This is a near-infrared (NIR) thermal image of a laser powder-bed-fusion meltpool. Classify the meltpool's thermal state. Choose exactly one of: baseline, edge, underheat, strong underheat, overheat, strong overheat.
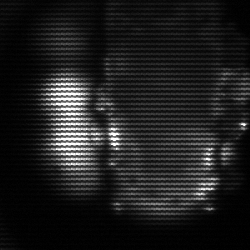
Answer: strong underheat